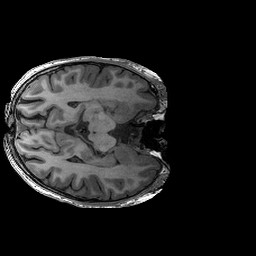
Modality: T1w
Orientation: axial
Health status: ill
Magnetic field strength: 3 T